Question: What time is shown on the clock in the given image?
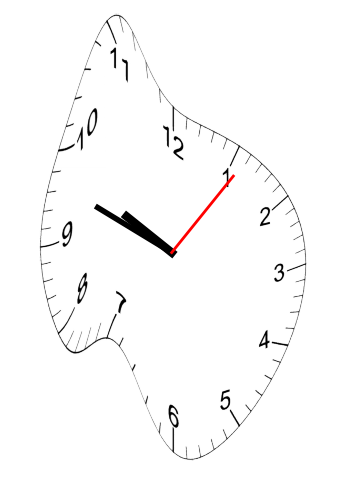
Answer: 09:48:06